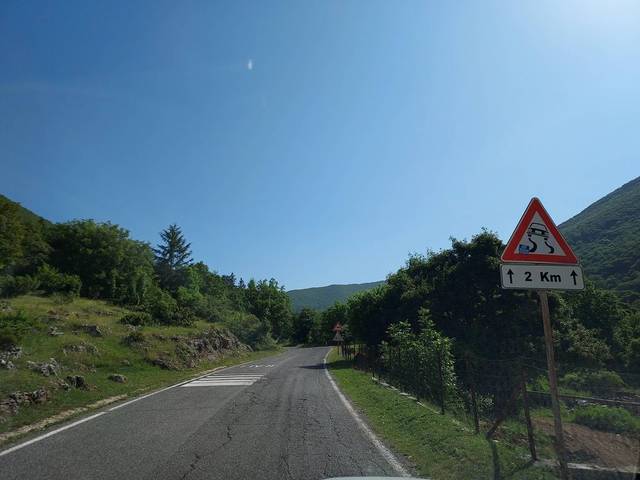
Region: Italy
Coordinates: 41.891, 13.334